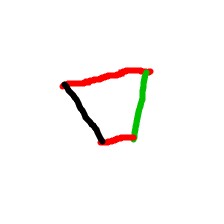
Shape: trapezoid